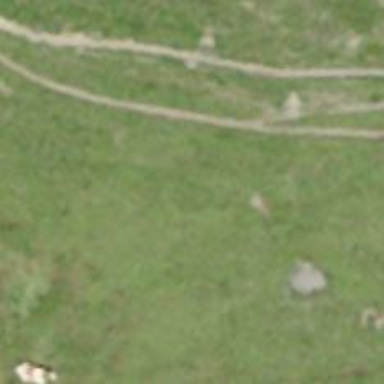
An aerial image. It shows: Path on the ground.